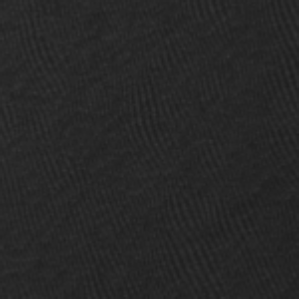
Label: frost